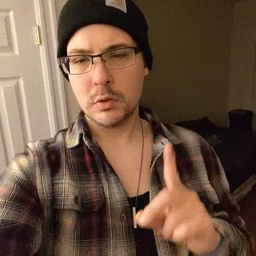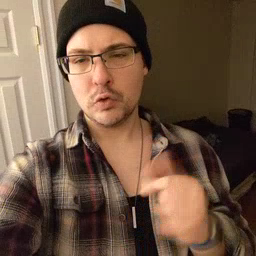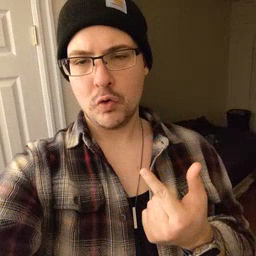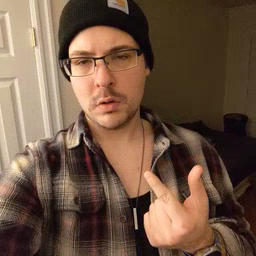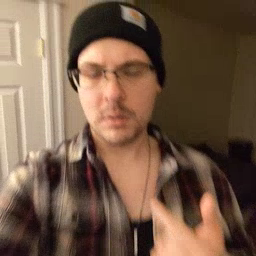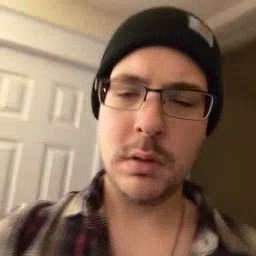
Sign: dog